Question: I have 'collectionView' with customCells and in the first one (indexPath 0) I have a 'Button'.

I'd want that when I click it, I go into another ViewController but I can't access to the 'navigationController' because my cell is a 'UICollectionViewCell'.
How can I get the access to the 'navigationController'?
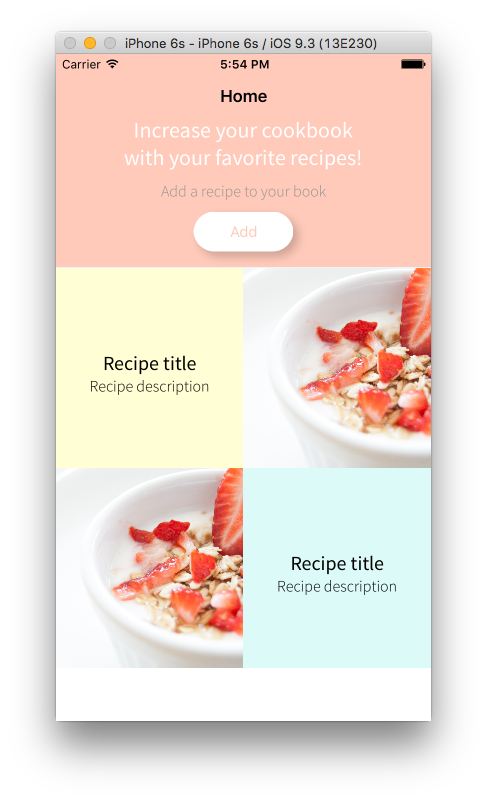
Answer: You can set the 'Button' action pragmatically in your current 'ViewController', inside 'CollectionViewDataSource' method 'cellForItemAtIndexPath' for that cell this way.
'''
cell.btnAdd.addTarget(self, action: #selector(self.buttonClicked(_:)), forControlEvents: .TouchUpInside)
'''
After that add this method in your 'ViewController'
'''
func buttonClicked(sender: UIButton) {
//perform navigation now
}
'''